Question: I did an application using rails and I'm having problems doing a total sum on each row but i'm getting errors.
Here my tables:
'''
|policies|
|id| |num_policy|
1 1000
2 1001
3 1002
4 1003
|policy_vehicles|
|id| |policy_id| |vehicle_id|
1 1 1
2 1 2
3 2 1
4 2 3
5 3 1
6 4 4
7 4 2
|vehicles|
|id| |name| |amount|
1 VEHICLE1 8000
2 VEHICLE2 8001
3 VEHICLE3 8002
4 VEHICLE4 8003
'''
Here is my controller: "app/controllers/policy_controller.rb"
Models:
'''
class PolicyVehicle < ActiveRecord::Base
belongs_to :vehicle
belongs_to :policy
end
class Vehicle < ActiveRecord::Base
belongs_to :policy
has_many :policy_vehicles
end
class Vehicle < ActiveRecord::Base
has_many :policy_vehicles
end
'''
Here is my index view: "app/views/policy/index.html.erb"
'''
<table border="1">
<tr>
<td>POLICY ID</td>
<td>NUM POLICY</td>
</tr>
<% @policies.each do |policy| %>
<tr>
<td><%= policy.id %></td>
<td><%= policy.num_policy %></td>
</tr>
<% policy.policy_vehicles.each do |policy_vehicle| %>
<tr>
<td></td>
<td><%= policy_vehicle.vehicle.name %></td>
<td><%= policy_vehicle.vehicle.amount %></td>
</tr>
<% end %>
<tr>
<td></td>
<td>TOTAL</td>
<td><%= policy.policy_vehicles.vehicles.sum(:amount) %></td>
</tr>
<% end %>
</table>
'''
If I try:
'''
<%= policy.policy_vehicles.vehicles.sum(:amount) %>
##### GET THIS ERROR #####
undefined method 'vehicles' for #<Class:0x7ff4293ac3f0>
'''
If I try:
'''
<%= policy.policy_vehicles.vehicle.sum(:amount) %>
##### GET THIS ERROR #####
undefined method 'vehicle' for #<Class:0x7ff42ae95a90>
'''
If I try:
'''
<%= policy.policy_vehicles.vehicles.collect(&:amount).sum %>
##### GET THIS ERROR #####
undefined method 'vehicles' for #<Class:0x7ff429337410>
'''
If I try:
'''
<% policy.policy_vehicles.each do |policy_vehicle|%>
<%= policy_vehicle.vehicle.sum(:amount)
<% end %>
##### GET THIS ERROR #####
undefined method 'sum' for #<ActiveRecord::Associations::BelongsToAssociation:0x7ff4295dbd60>
'''
Finally I tried:
'''
<% policy.policy_vehicles.each do |policy_vehicle|%>
<%= policy_vehicle.vehicle.amount.sum
<% end %>
##### GET THIS ERROR #####
undefined method 'sum' for 8000:Fixnum
'''
I'm trying to do this example:

Please somebody can help me?
What is wrong?
All kind of help will be accepted.
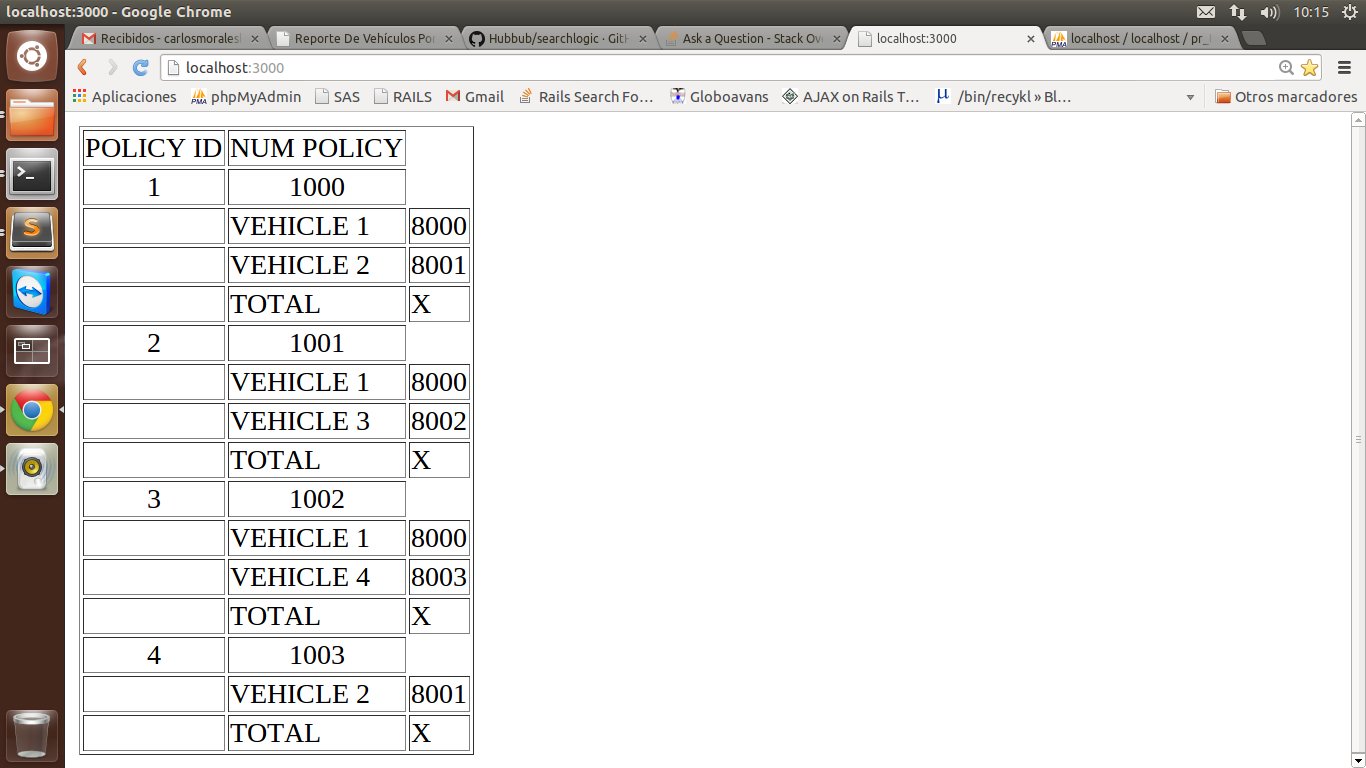
Answer: You could do:
'''
class Policy < ActiveRecord::Base
has_many :policy_vehicles
has_many :vehicles, through: policy_vehicles
end
'''
and then:
'''
<tr>
<td></td>
<td>TOTAL</td>
<td><%= policy.vehicles.sum(:amount) %></td>
</tr>
'''